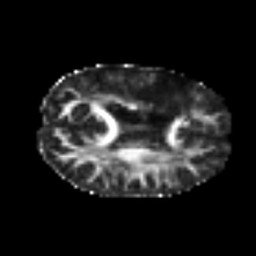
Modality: FA
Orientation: axial
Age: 47
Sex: female
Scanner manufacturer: siemens
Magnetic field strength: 3 T
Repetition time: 6.1 s
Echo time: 0.101 s